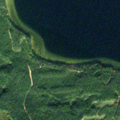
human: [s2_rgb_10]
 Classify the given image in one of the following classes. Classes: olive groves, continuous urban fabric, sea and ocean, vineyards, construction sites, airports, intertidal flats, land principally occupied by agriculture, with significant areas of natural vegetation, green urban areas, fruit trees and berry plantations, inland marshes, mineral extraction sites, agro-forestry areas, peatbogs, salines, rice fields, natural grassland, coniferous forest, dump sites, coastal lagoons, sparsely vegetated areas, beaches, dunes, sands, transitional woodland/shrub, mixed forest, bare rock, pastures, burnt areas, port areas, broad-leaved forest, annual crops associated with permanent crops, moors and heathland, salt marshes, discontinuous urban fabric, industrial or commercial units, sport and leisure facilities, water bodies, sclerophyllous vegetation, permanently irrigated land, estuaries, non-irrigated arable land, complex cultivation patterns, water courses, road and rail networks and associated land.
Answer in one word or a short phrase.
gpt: coniferous forest, water bodies